Interaction volume radius: 5 \u00c5
Interaction volume height: 15 \u00c5
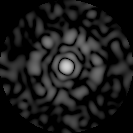
Disorder parameter: 0.8364